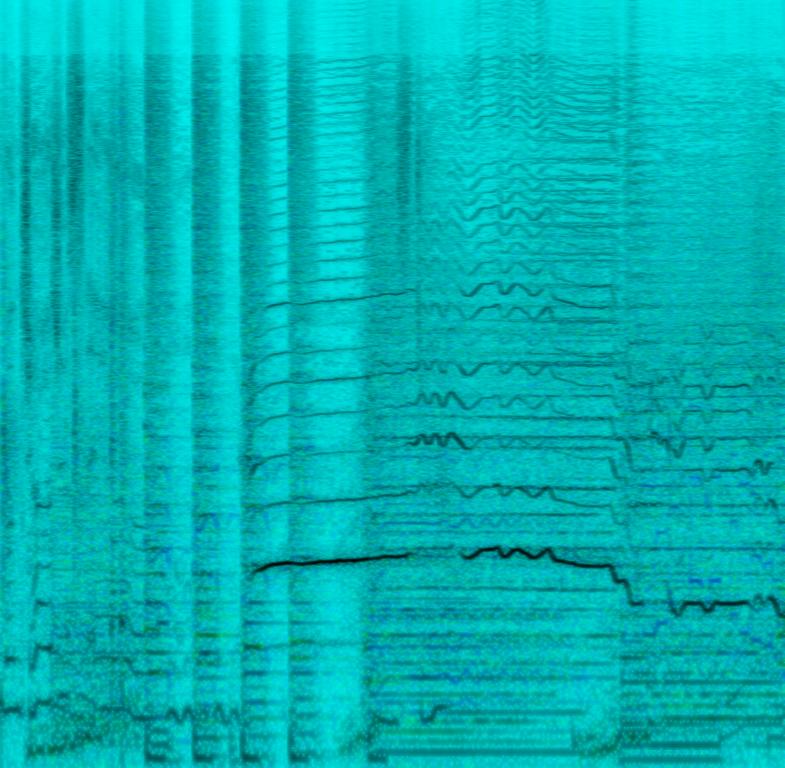
This song contains female voices singing in a soul fashion along to a piano and trumpets playing a finale. An acoustic drum is playing a closing cymbal hit at the end. Then the crowd starts clapping and cheering. This song may be playing as part of a movie scene.